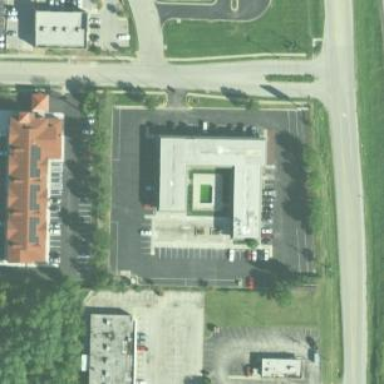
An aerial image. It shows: Motel building.